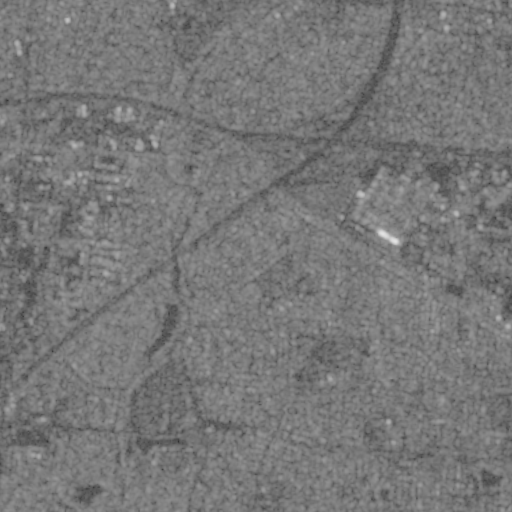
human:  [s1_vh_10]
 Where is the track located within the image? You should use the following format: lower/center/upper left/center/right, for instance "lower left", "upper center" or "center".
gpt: The track is located in the upper center of the image.
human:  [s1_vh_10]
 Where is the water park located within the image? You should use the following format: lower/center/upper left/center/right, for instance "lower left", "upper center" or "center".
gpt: The water park is located in the upper left of the image.
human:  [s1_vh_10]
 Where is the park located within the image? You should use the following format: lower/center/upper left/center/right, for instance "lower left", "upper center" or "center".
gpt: There is no park in the image.

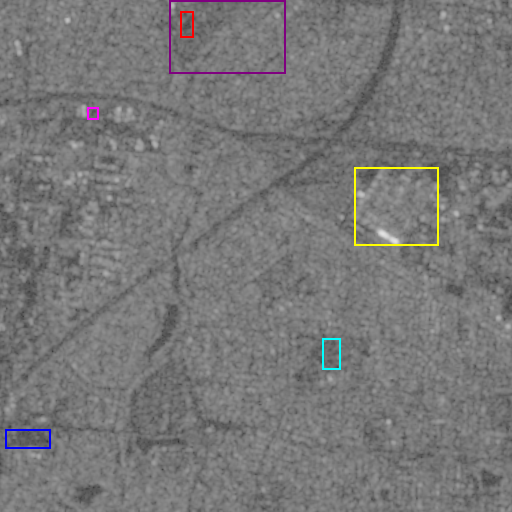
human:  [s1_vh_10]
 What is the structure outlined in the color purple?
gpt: The structure outlined in purple is a park.
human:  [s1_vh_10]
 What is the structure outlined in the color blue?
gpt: The structure outlined in blue is a parking lot.
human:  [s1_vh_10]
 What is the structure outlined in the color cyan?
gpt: The structure outlined in cyan is a stadium.
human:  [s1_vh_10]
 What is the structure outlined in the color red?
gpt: The structure outlined in red is a track.
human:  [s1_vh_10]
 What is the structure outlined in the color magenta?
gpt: The structure outlined in magenta is a water park.
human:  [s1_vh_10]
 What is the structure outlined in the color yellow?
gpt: The structure outlined in yellow is a building.
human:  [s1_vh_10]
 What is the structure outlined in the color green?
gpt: There is no green outline.